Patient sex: M
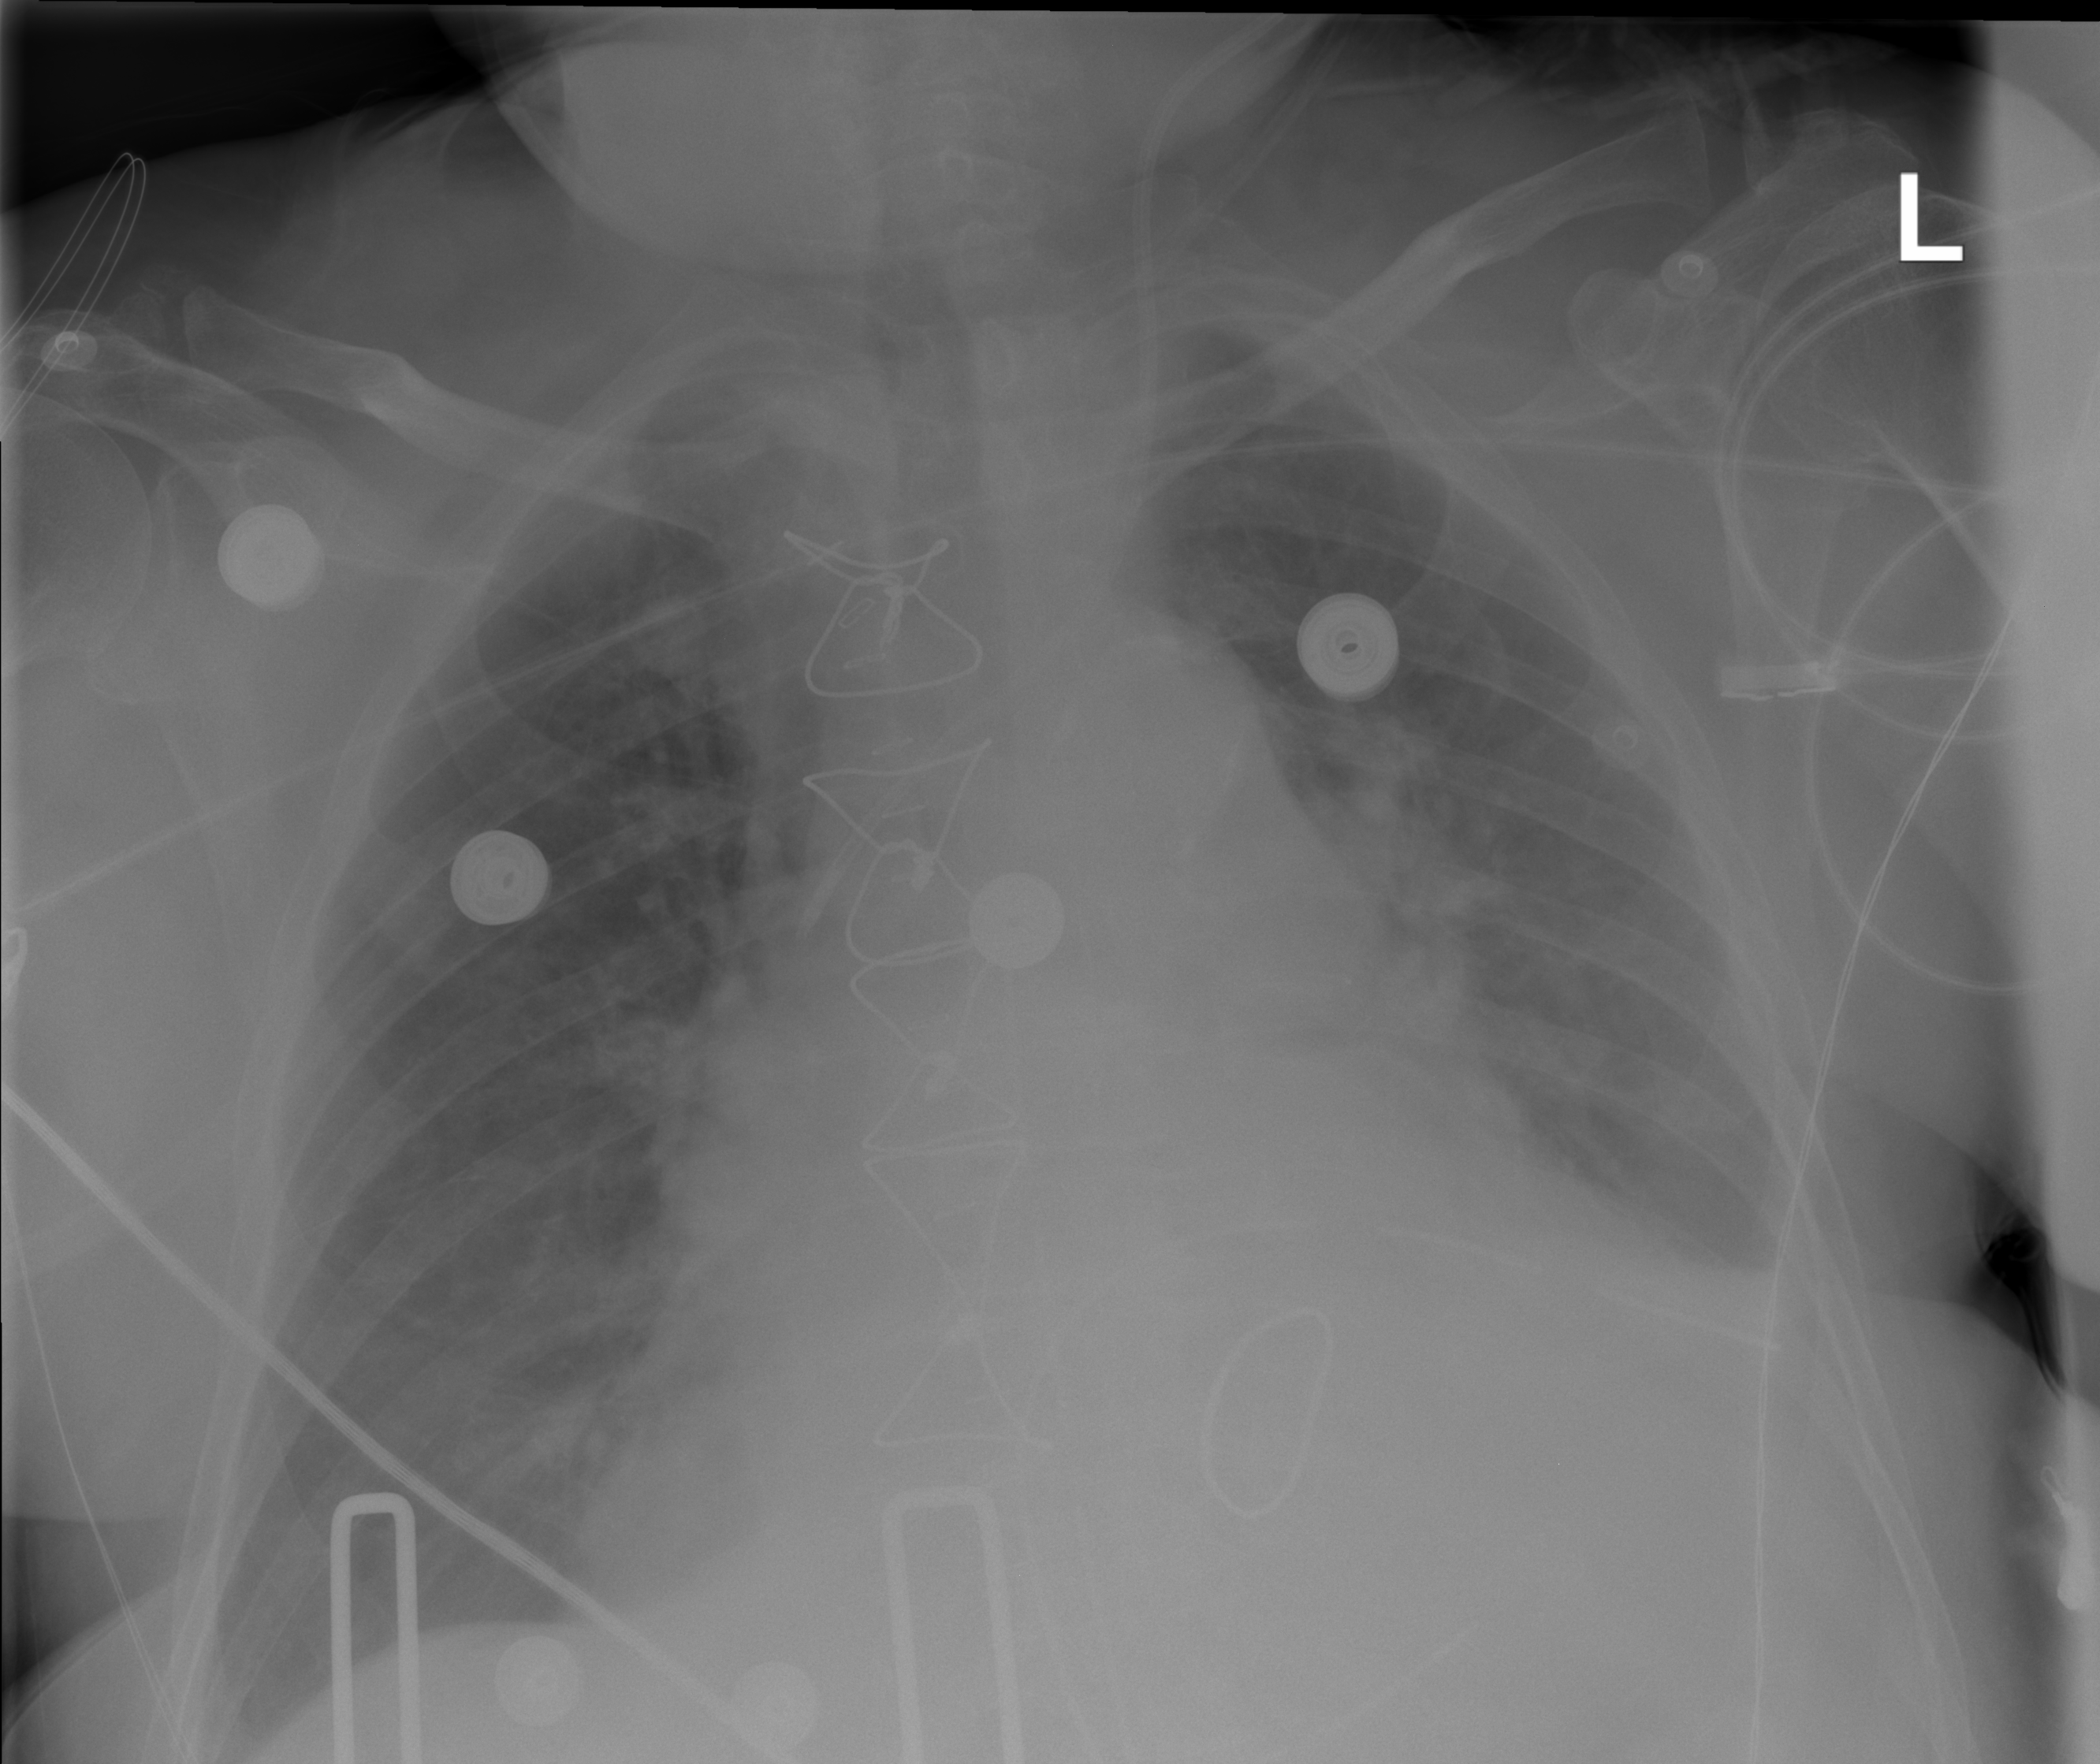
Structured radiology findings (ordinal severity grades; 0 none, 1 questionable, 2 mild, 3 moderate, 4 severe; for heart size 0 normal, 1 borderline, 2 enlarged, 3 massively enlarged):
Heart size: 2
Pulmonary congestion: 2
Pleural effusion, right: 1
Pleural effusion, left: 2
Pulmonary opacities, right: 0
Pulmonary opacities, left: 0
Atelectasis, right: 2
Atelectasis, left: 2